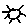
Label: sun